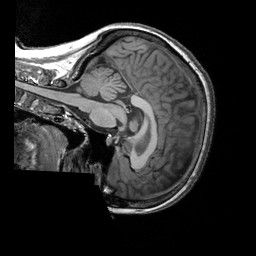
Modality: T1w
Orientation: sagittal
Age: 53
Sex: female
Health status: healthy
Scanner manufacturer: siemens
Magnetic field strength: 3 T
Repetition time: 2.3 s
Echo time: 0.00303 s